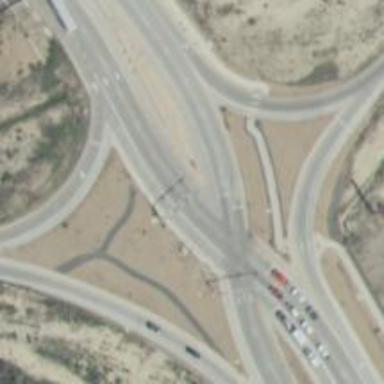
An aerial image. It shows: Expressway with asphalt surface. It is trunk highway with grade 1 track type. The junction is diverging diamond interchange (DDI).